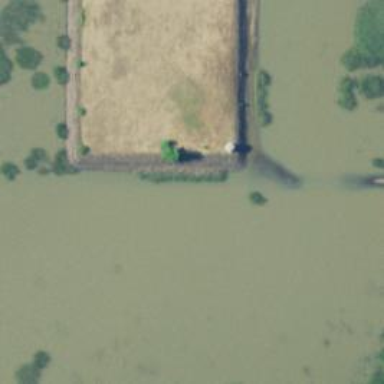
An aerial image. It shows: Bird hide located in leisure land.